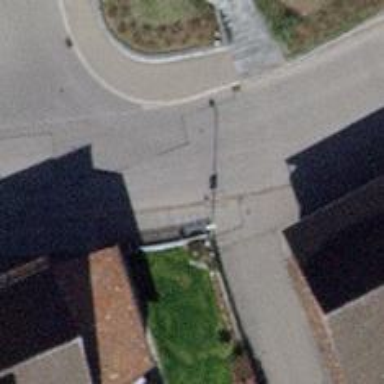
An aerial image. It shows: Residential road.